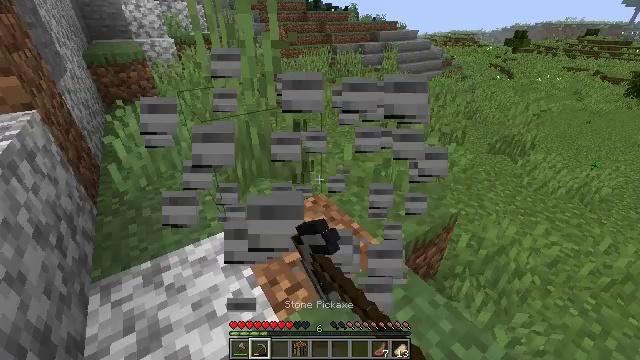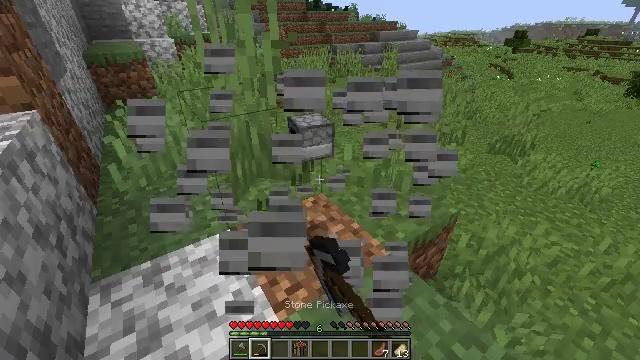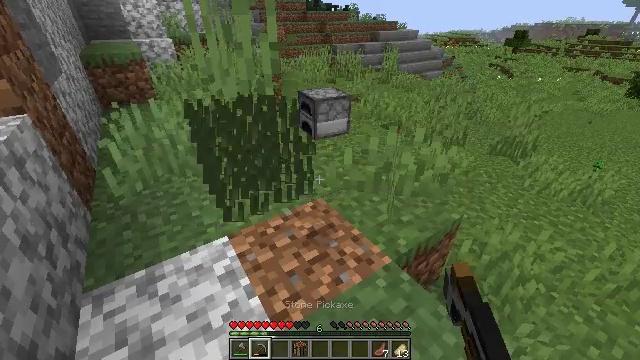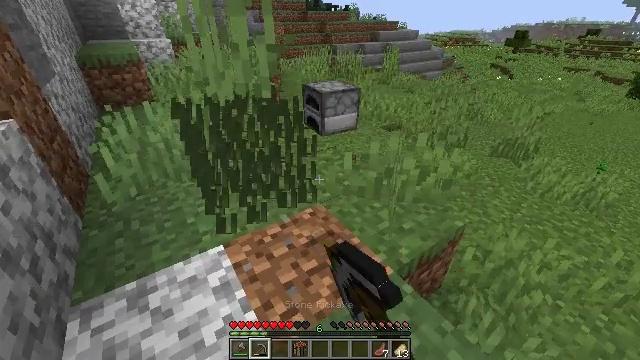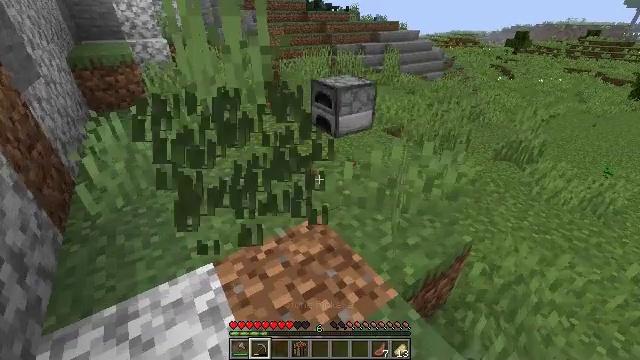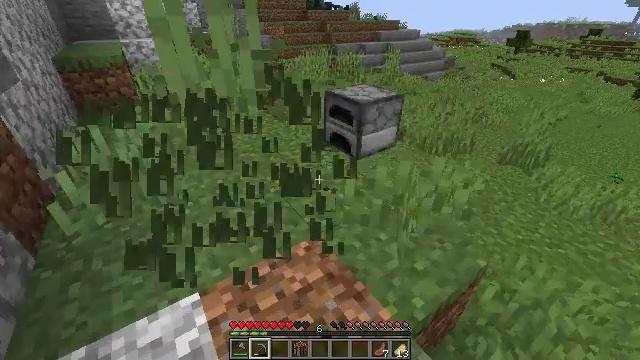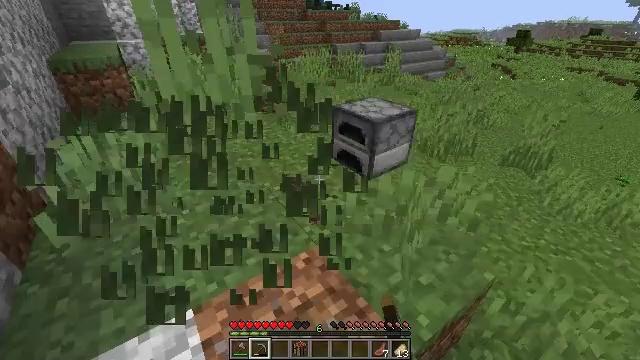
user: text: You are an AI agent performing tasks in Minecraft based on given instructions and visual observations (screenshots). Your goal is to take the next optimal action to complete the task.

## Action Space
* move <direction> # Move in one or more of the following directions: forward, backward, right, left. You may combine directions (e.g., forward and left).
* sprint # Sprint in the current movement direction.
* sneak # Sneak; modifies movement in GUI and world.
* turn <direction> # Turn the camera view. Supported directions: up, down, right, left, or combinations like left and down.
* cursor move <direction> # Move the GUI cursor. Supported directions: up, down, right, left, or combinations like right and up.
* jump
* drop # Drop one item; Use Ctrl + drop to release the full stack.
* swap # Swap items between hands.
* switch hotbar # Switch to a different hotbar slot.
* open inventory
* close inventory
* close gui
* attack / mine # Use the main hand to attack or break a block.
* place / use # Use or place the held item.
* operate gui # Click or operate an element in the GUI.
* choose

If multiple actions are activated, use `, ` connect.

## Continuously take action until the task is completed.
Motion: motion action
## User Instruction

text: Gather tall grass by hitting it.
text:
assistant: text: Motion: attack / mine
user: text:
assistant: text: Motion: move forward, attack / mine
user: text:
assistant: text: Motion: move forward, attack / mine
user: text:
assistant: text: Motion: move forward, attack / mine
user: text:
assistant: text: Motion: move forward, attack / mine
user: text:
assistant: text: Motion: move forward, attack / mine
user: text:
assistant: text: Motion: no_op